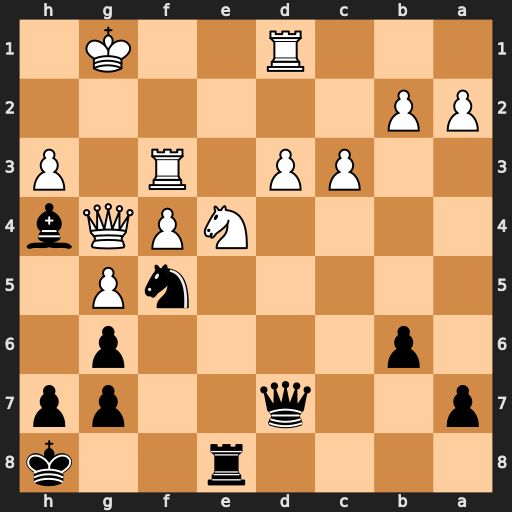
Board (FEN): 4r2k/p2q2pp/1p4p1/5nP1/4NPQb/2PP1R1P/PP6/3R2K1
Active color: b
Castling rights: -
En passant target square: -
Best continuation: Rxe4 dxe4 Qxd1+ Rf1 Qxf1+ Kxf1 Ne3+ Ke2 Nxg4